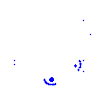
Particle: pion